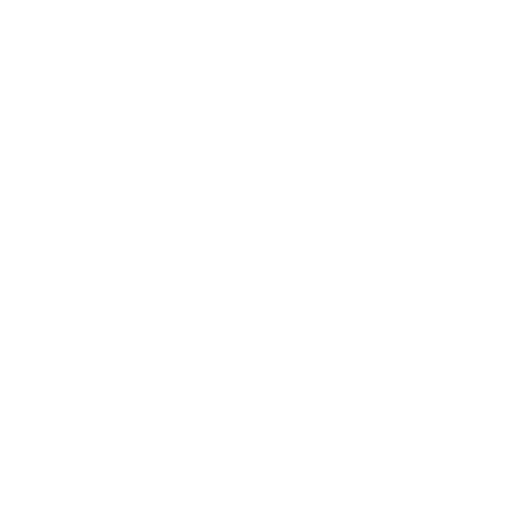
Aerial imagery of mountain in Hawaii named Millers Peak containing only unknown